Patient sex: F
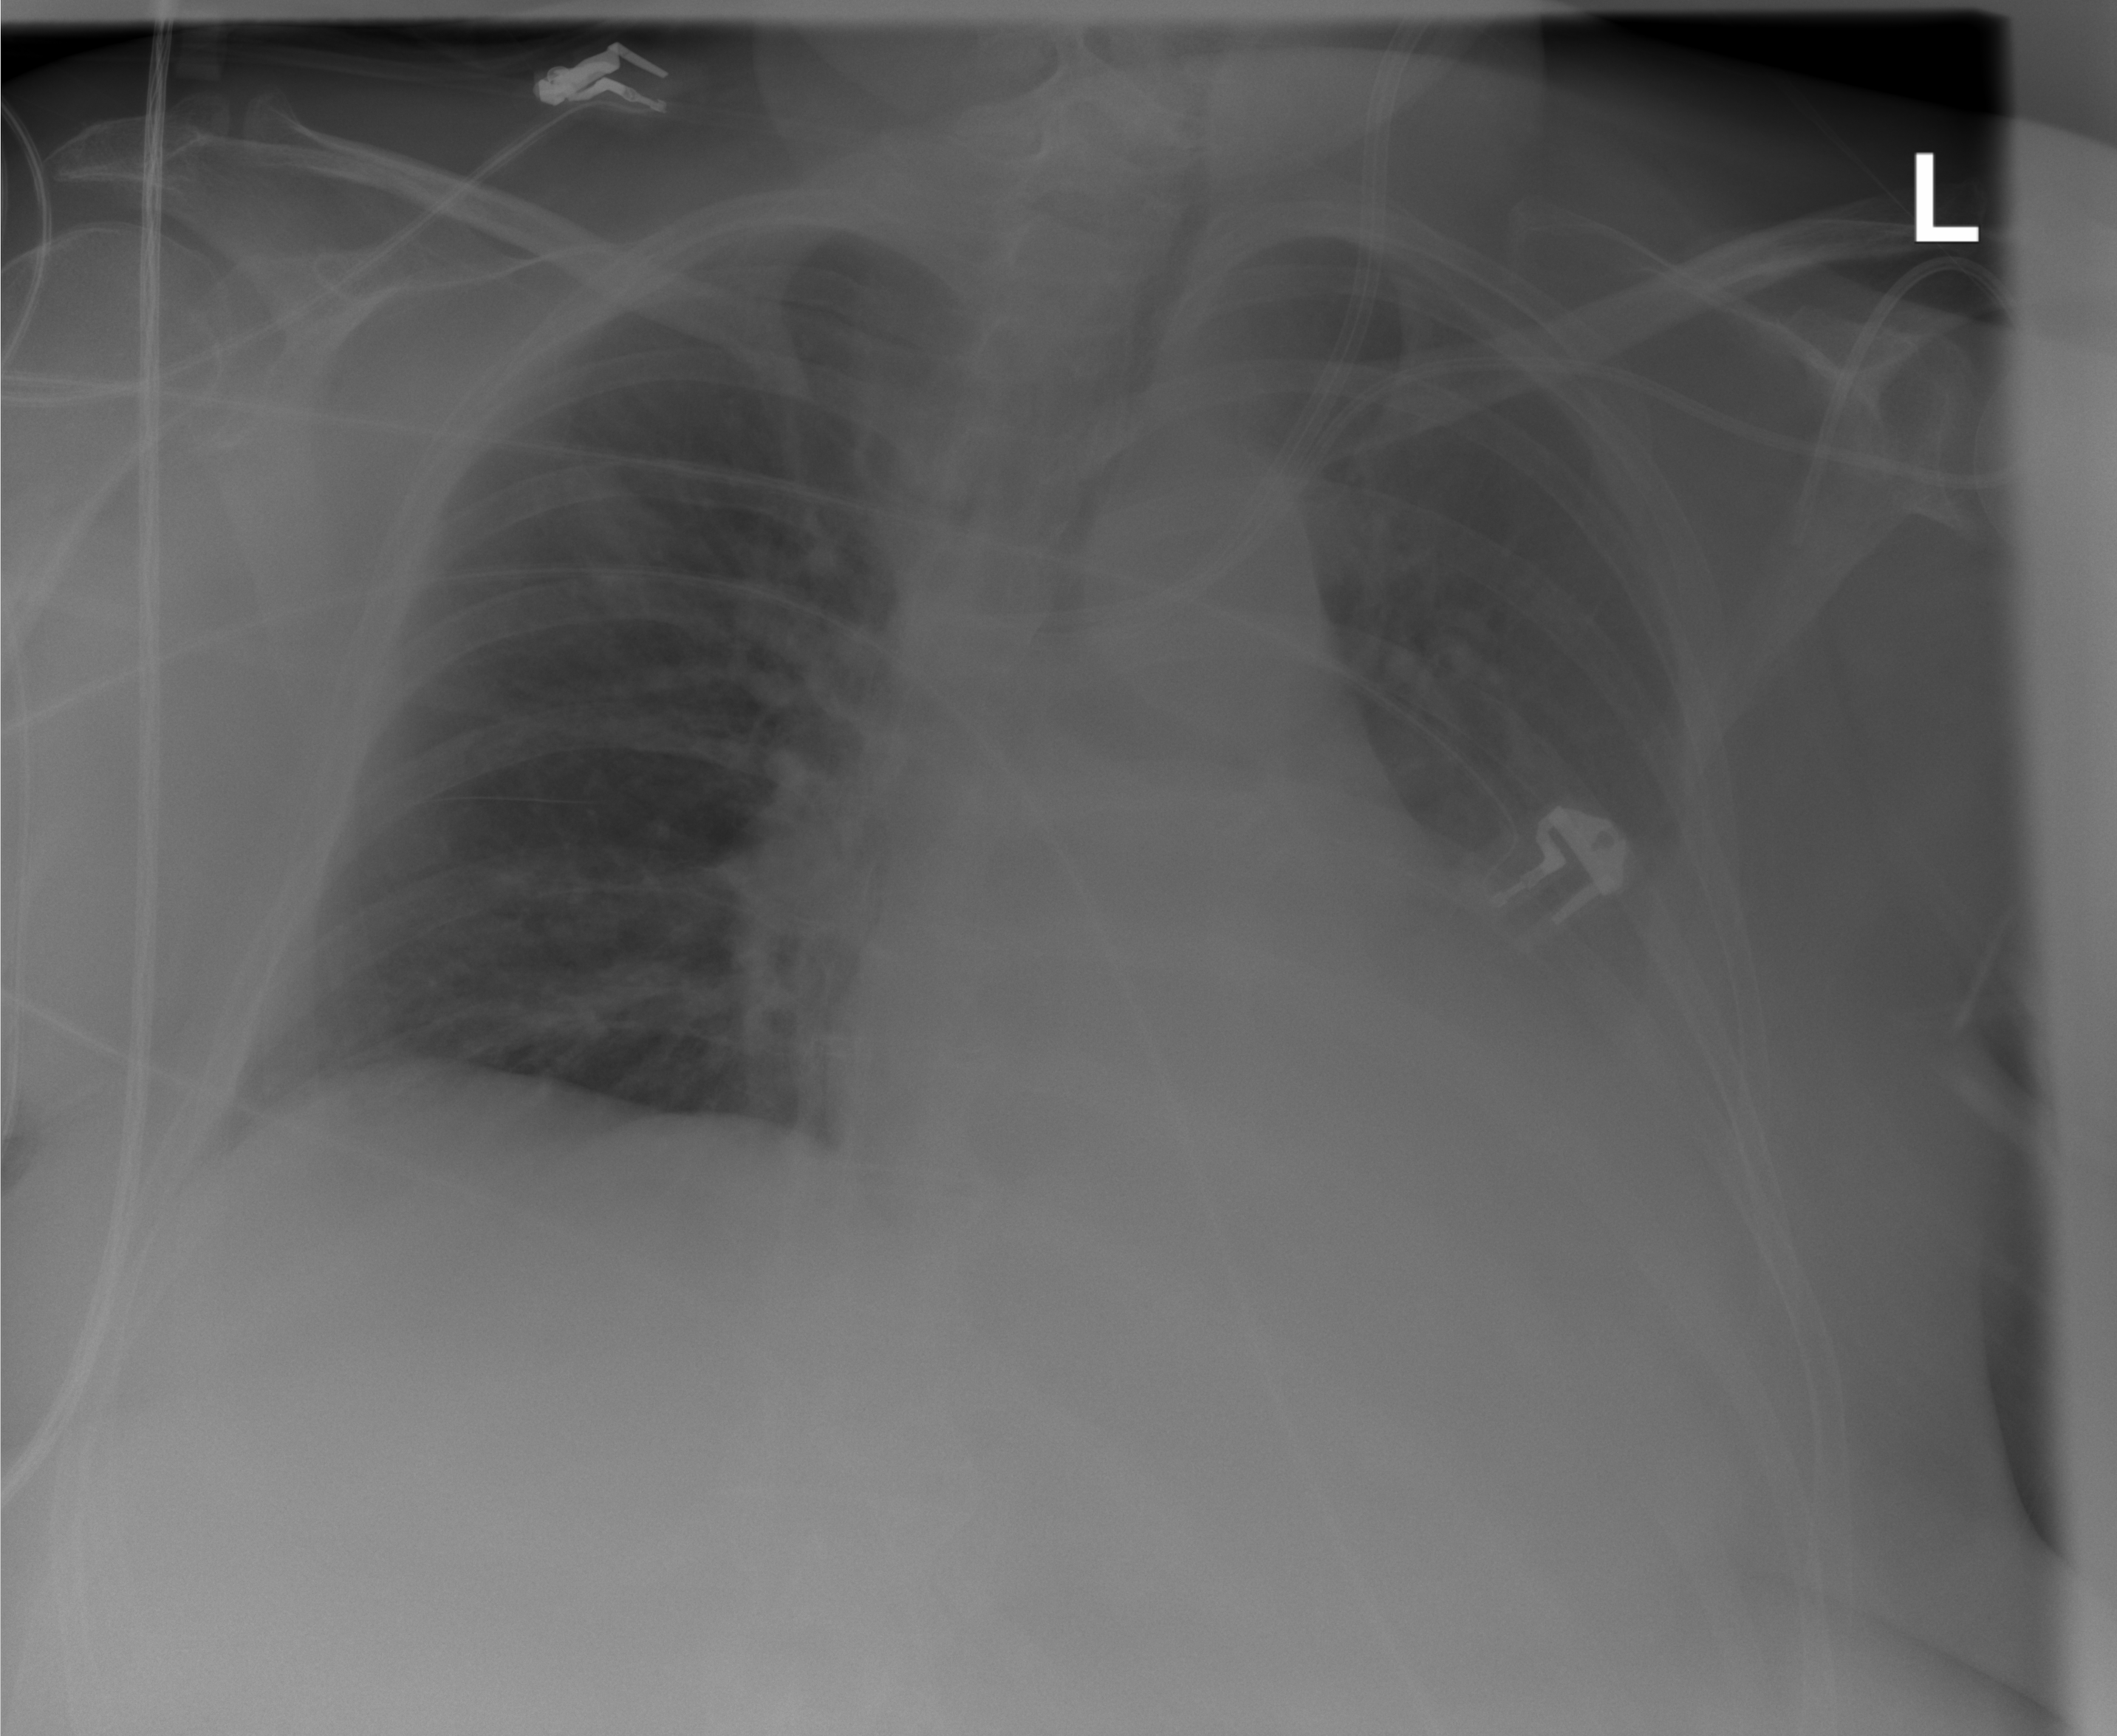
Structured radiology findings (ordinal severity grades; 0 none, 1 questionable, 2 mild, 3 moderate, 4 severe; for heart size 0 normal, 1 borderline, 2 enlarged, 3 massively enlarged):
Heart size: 2
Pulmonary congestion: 1
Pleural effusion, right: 0
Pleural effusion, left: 2
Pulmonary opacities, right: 0
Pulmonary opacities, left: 0
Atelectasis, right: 0
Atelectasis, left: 2